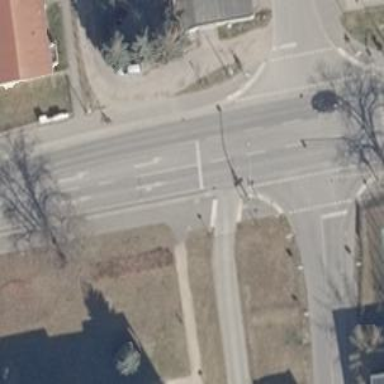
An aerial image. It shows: Road with traffic signals.